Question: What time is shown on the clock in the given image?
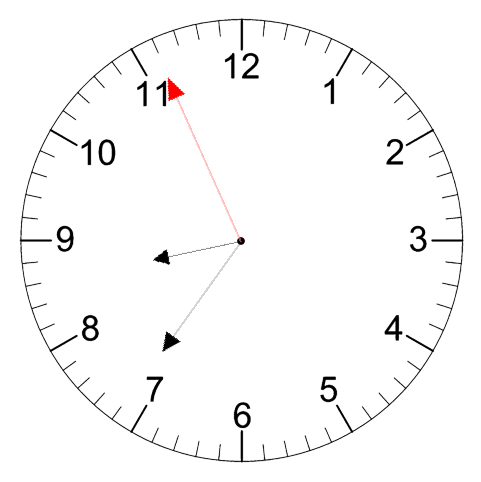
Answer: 08:35:56